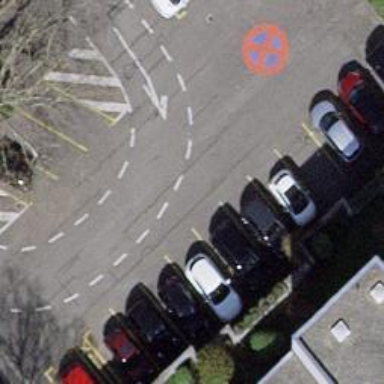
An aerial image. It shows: Car-sharing service available at this location.